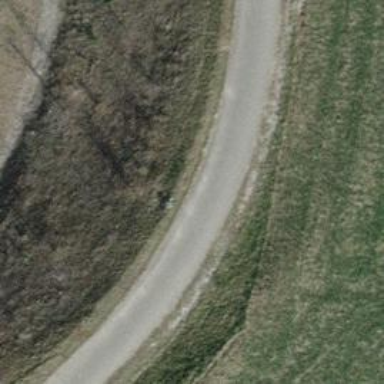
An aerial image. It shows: Well-maintained track road of grade 1.